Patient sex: M
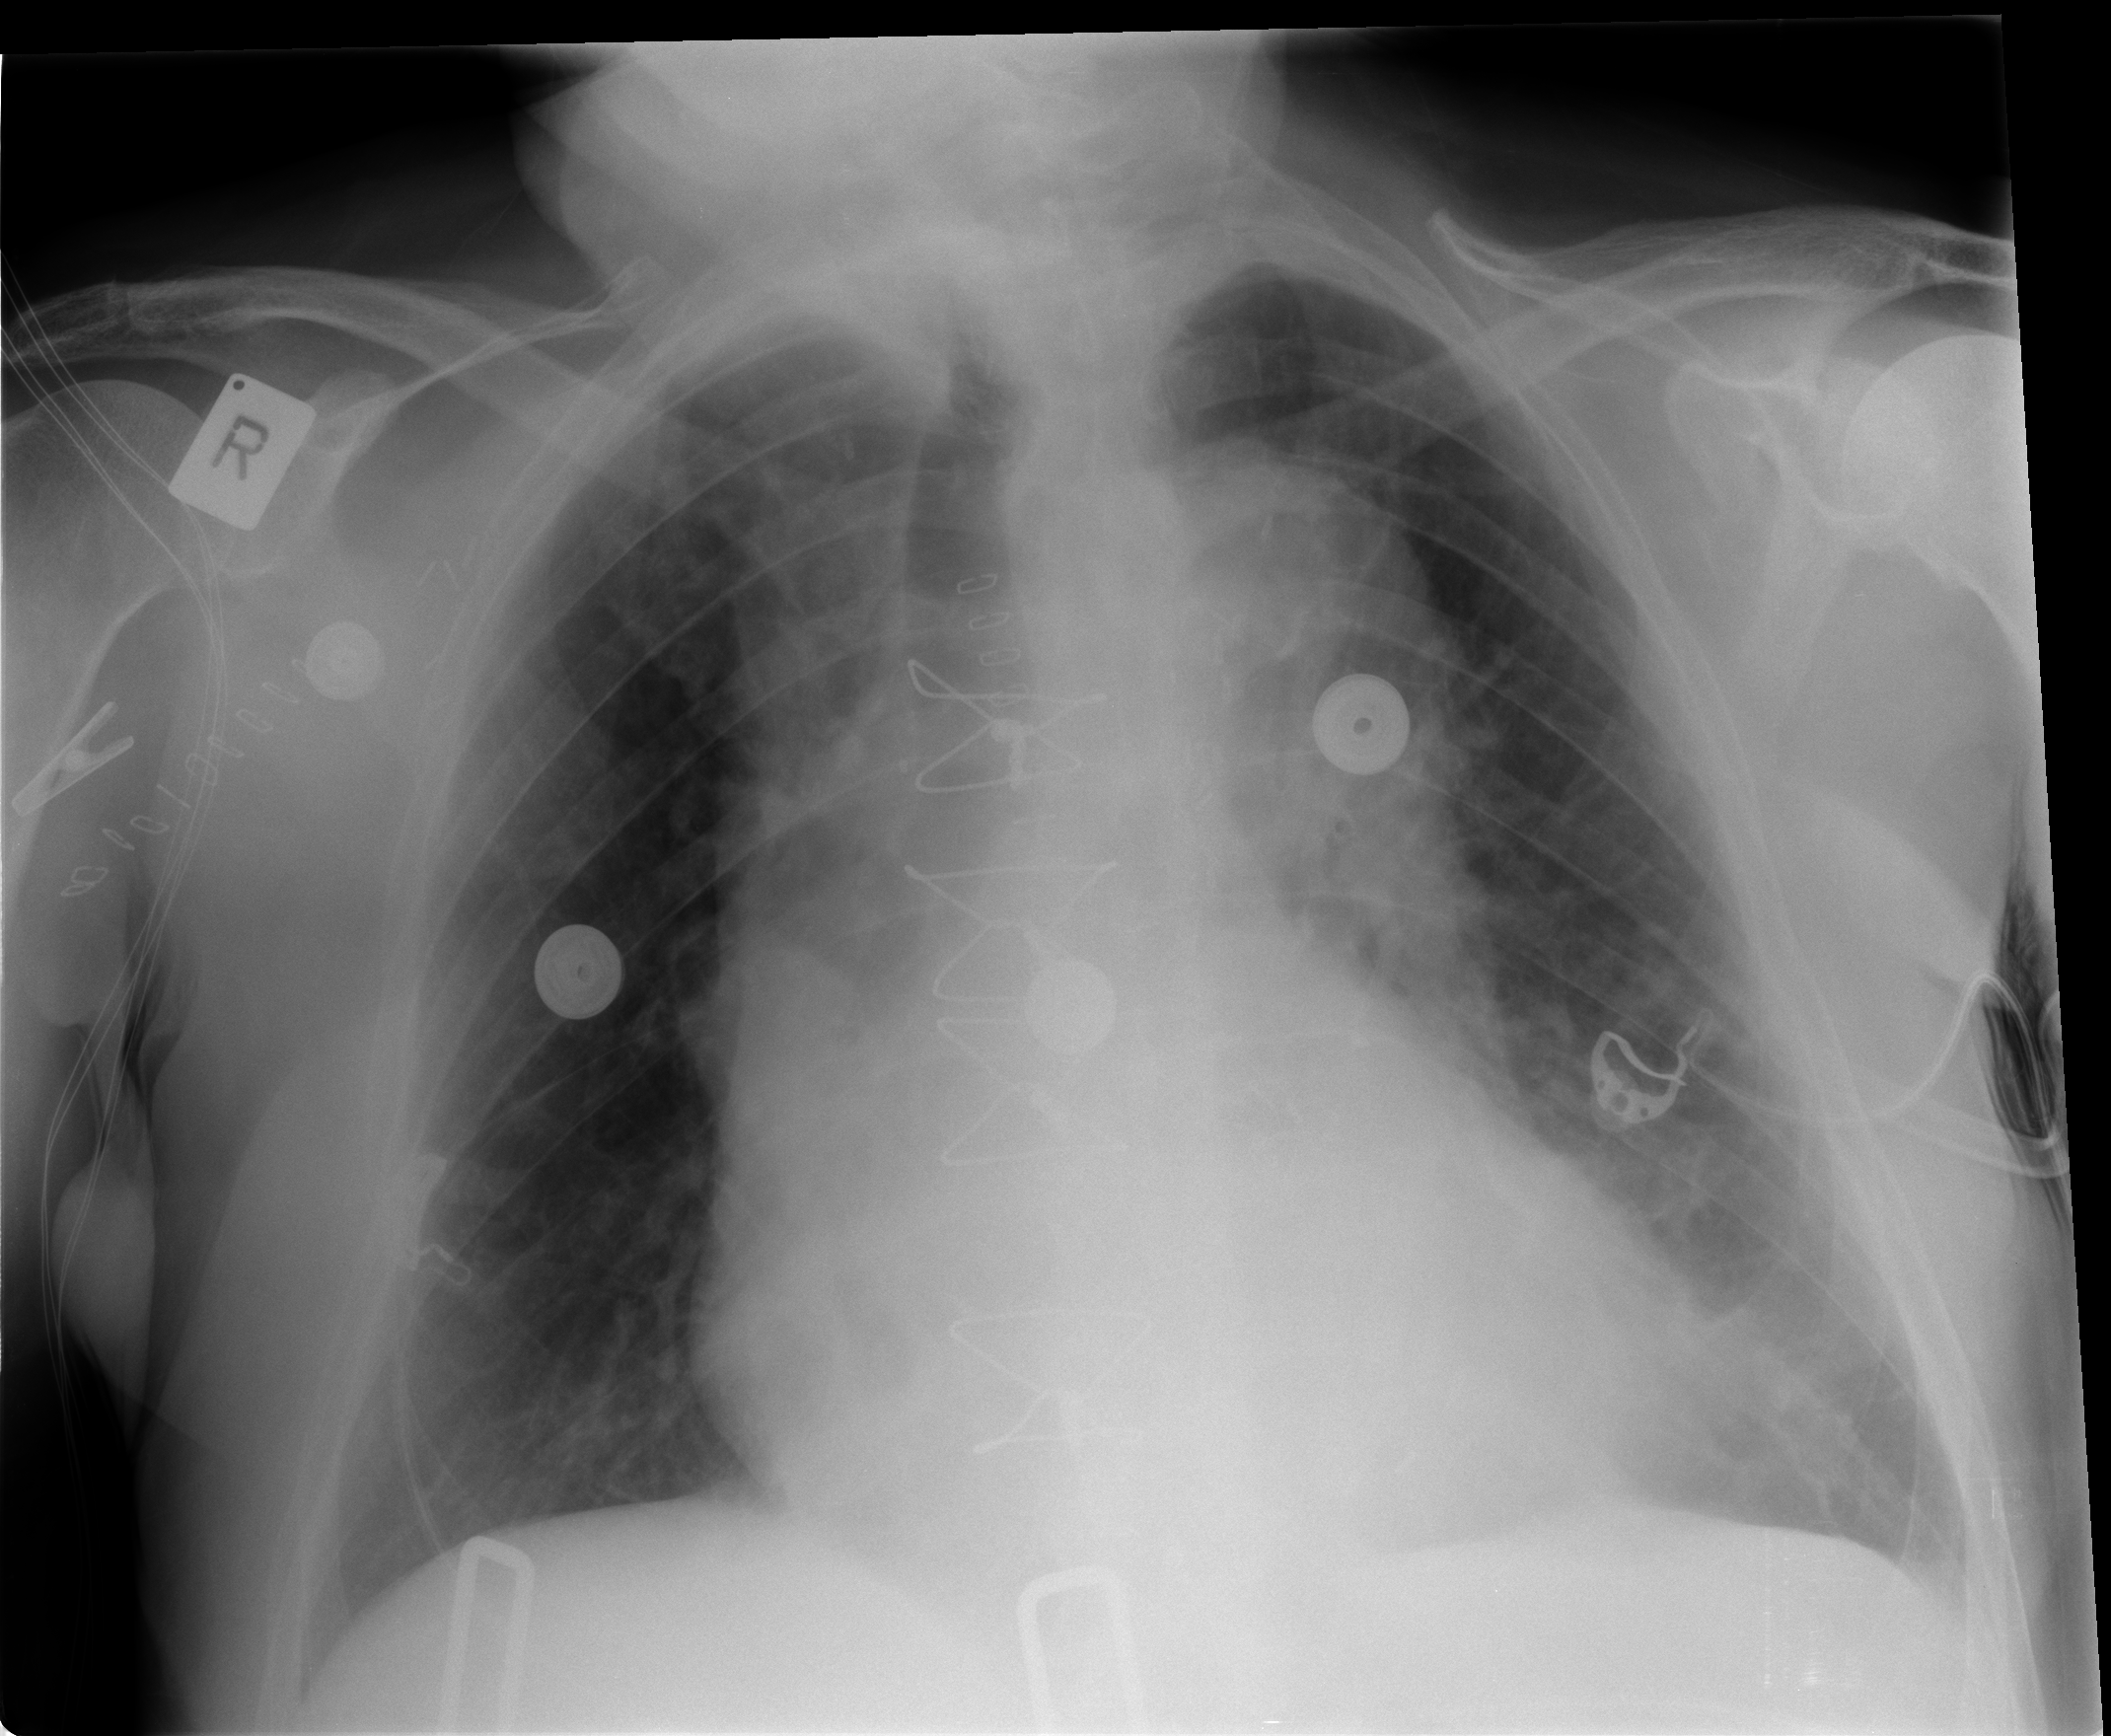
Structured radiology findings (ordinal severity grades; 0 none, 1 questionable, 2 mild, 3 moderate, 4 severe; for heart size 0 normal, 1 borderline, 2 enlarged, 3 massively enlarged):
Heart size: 2
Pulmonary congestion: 0
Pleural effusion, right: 0
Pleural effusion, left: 2
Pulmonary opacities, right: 0
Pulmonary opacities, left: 0
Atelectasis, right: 0
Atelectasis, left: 2